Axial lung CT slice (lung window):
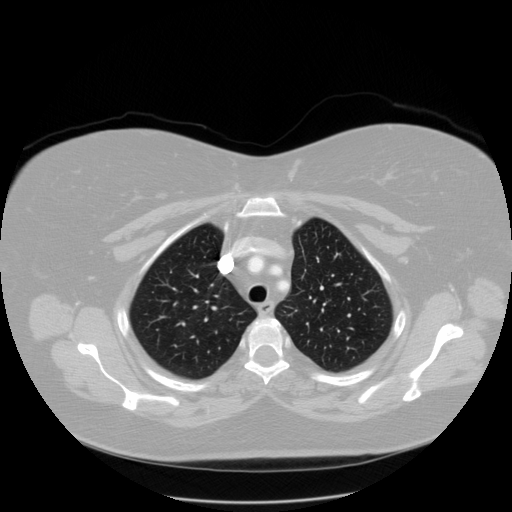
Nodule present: no